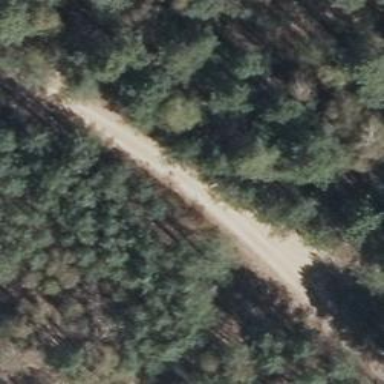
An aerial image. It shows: Dirt track road with grade 4 tracktype.